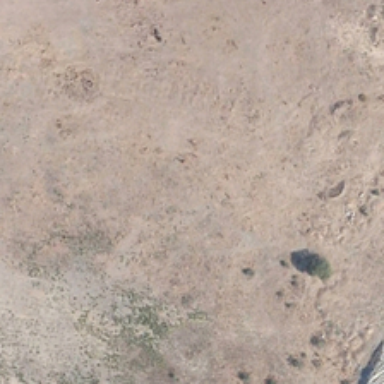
It is a large piece of bareland .